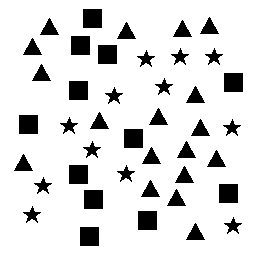
Squares: 12
Triangles: 18
Stars: 12
Total shapes: 42